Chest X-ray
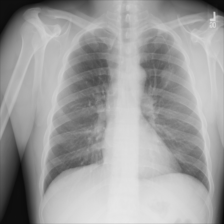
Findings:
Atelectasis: negative
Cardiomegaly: negative
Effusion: negative
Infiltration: negative
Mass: negative
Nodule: negative
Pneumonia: negative
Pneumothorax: negative
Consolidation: negative
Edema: negative
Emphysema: negative
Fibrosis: negative
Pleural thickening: negative
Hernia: negative